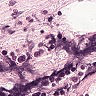
Metastatic tissue present: no